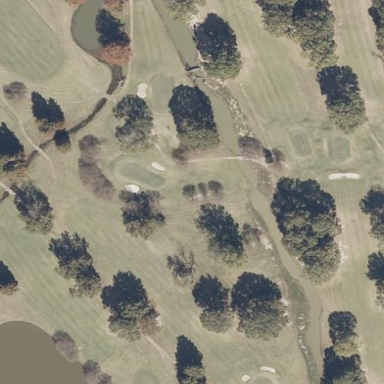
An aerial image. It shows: Water hazard on golf course. The hazard is natural water feature.